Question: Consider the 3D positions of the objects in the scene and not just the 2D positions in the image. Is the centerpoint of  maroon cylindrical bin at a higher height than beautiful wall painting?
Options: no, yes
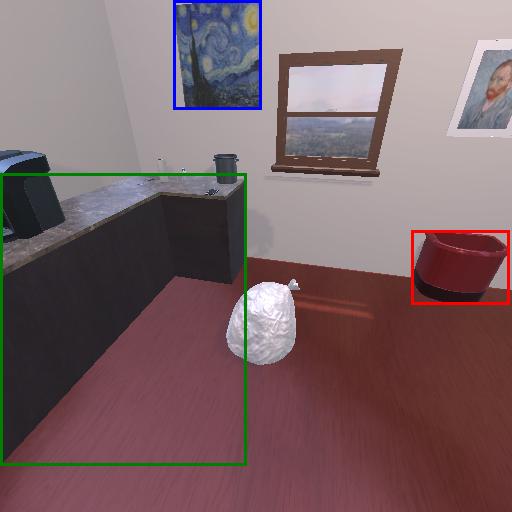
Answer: no